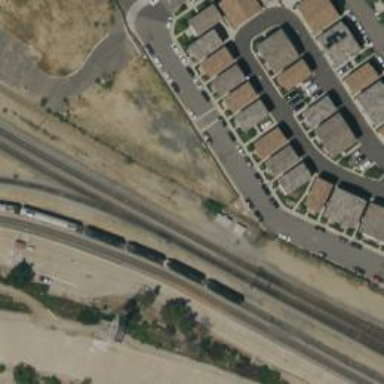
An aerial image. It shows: Railway spur junction.